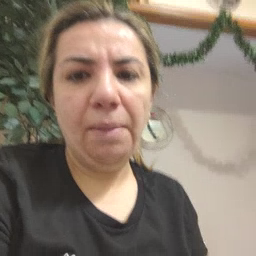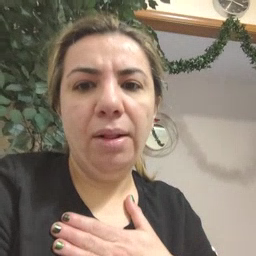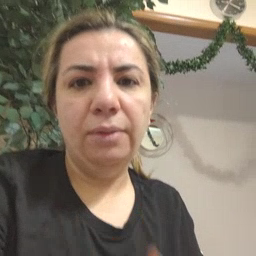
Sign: minemy